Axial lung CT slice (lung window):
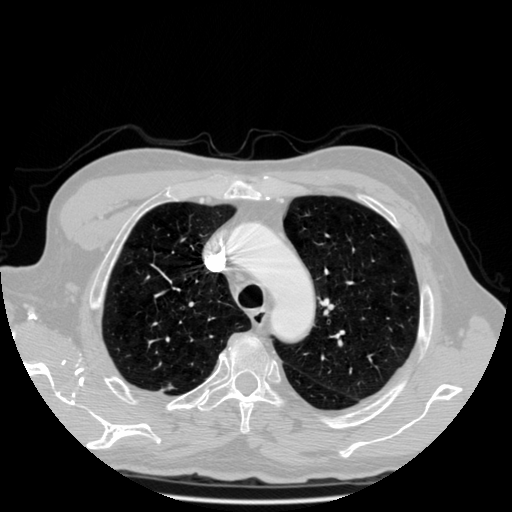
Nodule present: no